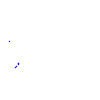
Particle: kaon